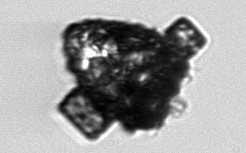
Label: Delphineis